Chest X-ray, AP view. Patient: 60 years old, sex F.
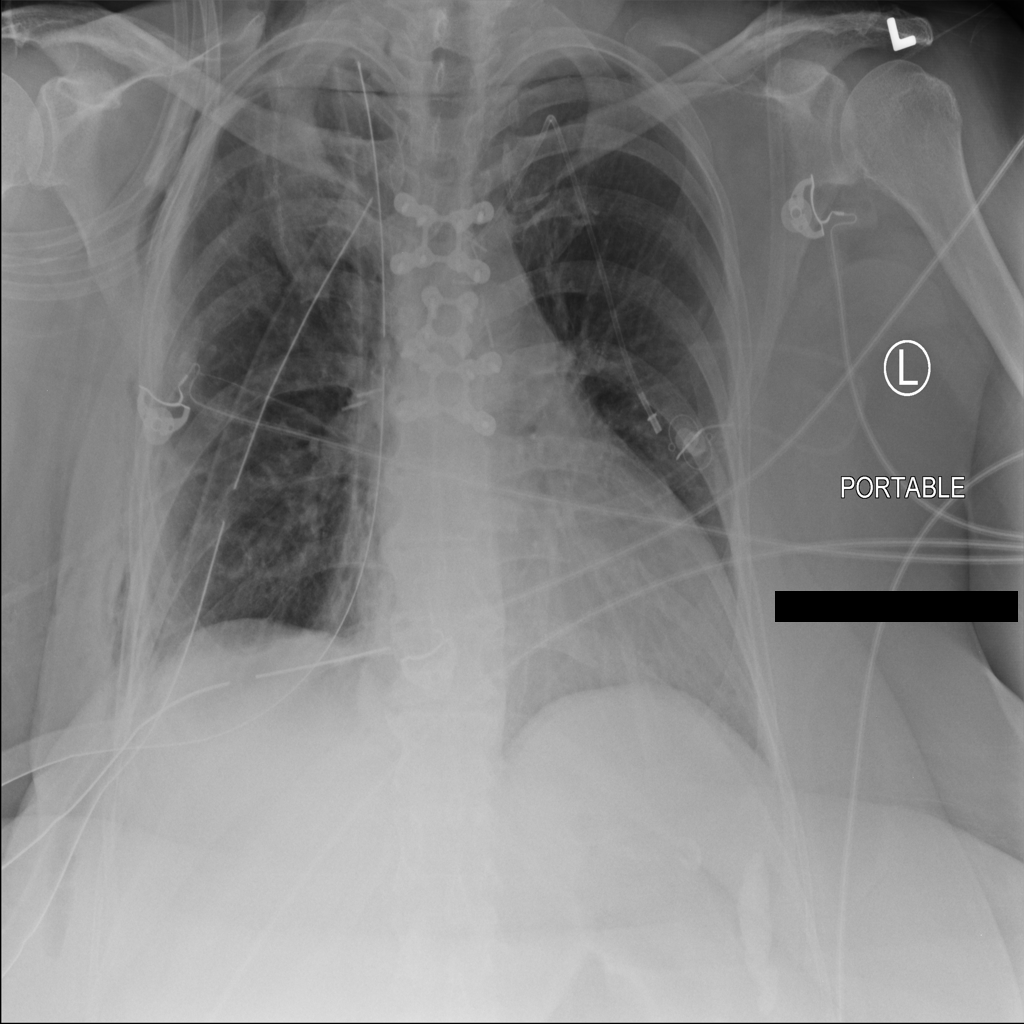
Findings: Emphysema, Mass